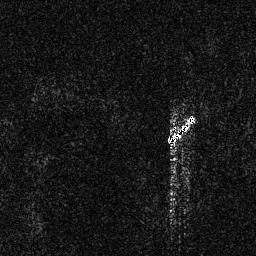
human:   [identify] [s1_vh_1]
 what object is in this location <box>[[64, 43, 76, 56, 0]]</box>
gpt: <ref>1 medium ship at the right</ref>